Question: I created an email template, where I kept my layout width at '600px'.
There are four columns of '150px' width each.
It is working fine on all clients except with Outlook, where the layout breaks because of an unwanted column spacing.
I didn't use any explicit padding though.
Here is how it look-like in Outlook:

Any kind of help would be very appreciated.
'''
<tr>
<td align="left" style="-moz-osx-font-smoothing: grayscale; -webkit-font-smoothing: antialiased; border-collapse: collapse; color: #4e5054; font-family: 'Verdana', 'Arial', 'Helvetica', sans-serif; font-size: 12px; font-smoothing: antialiased; font-weight: normal; line-height: 18px; margin: 0; padding: 0; vertical-align: top; padding-bottom:0;">
<!-- stat -->
<table width="100%" border="0" cellspacing="0" cellpadding="0" bgcolor="#e5e5e5">
<tr>
<td align="center" style="padding-top:20px; padding-bottom:20px;">
<table width="100%" border="0" cellspacing="0" cellpadding="0" style="display:block; max-width:600px;" class="wrapto680px">
<tr>
<td width="100%" valign="top" align="center" style="text-align:center; font-size:0px;">
<!--[if (gte mso 9)|(IE)]><table width="600" border="0" cellspacing="0" cellpadding="0"><tr><td valign="top" width="600"><![endif]-->
<div style="display:inline-block;" class="ecxmarginhack">
<table width="600" border="0" cellspacing="0" cellpadding="0" align="left">
<tr>
<td width="100%" valign="top">
<table width="150" border="0" cellspacing="0" cellpadding="0" align="left">
<tr>
<td style="font-size:0px;"><img style="display:block;" border="0" src="http://www.stevensegallery.com/200/200" width="150" height="150" alt=""/></td>
</tr>
</table>
<table width="150" border="0" cellspacing="0" cellpadding="0" align="left">
<tr>
<td style="font-size:0px;"><img style="display:block;" border="0" src="http://www.stevensegallery.com/200/200" width="150" height="150" alt=""/></td>
</tr>
</table>
<table width="150" border="0" cellspacing="0" cellpadding="0" align="left">
<tr>
<td style="font-size:0px;"><img style="display:block;" border="0" src="http://www.stevensegallery.com/200/200" width="150" height="150" alt=""/></td>
</tr>
</table>
<table width="150" border="0" cellspacing="0" cellpadding="0" align="left">
<tr>
<td style="font-size:0px;"><img style="display:block;" border="0" src="http://www.stevensegallery.com/200/200" width="150" height="150" alt=""/></td>
</tr>
</table>
</td>
</tr>
</table>
</div>
<!--[if (gte mso 9)|(IE)]></td></tr></table><![endif]-->
</td>
</tr>
</table>
<!-- end 4 col --></td>
</tr>
</table>
<!-- End -->
</td>
</tr>
'''
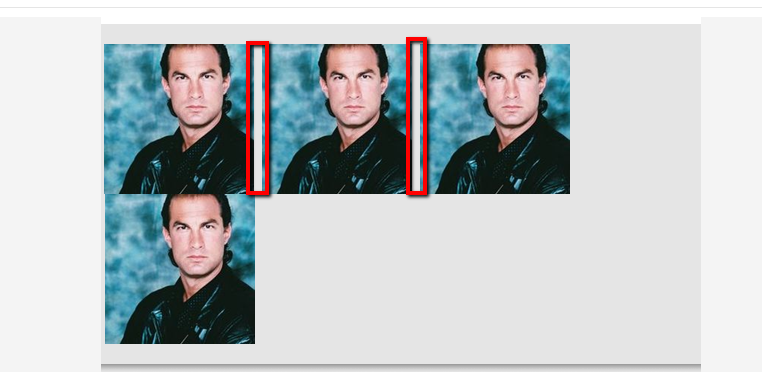
Answer: Coding tables as columns gets a little fiddly when it comes to outlook. By default when two tables are placed right beside each other, outlook adds space on the right. Here you have two options: or 'style="border-collapse:collapse; mso-table-lspace:0pt; mso-table-rspace:0pt;"'.
'''
<table width="100%" border="0" cellspacing="0" cellpadding="0">
<tbody>
<tr>
<td align="left" style="-moz-osx-font-smoothing: grayscale; -webkit-font-smoothing: antialiased; border-collapse: collapse; color: #4e5054; font-family: 'Verdana', 'Arial', 'Helvetica', sans-serif; font-size: 12px; font-smoothing: antialiased; font-weight: normal; line-height: 18px; margin: 0; padding: 0; vertical-align: top; padding-bottom:0;"><!-- stat -->
<table width="100%" border="0" cellspacing="0" cellpadding="0" bgcolor="#e5e5e5">
<tr>
<td align="center" style="padding-top:20px; padding-bottom:20px;"><table width="100%" border="0" cellspacing="0" cellpadding="0" style="display:block; max-width:600px;" class="wrapto680px">
<tr>
<td width="100%" valign="top" align="center" style="text-align:center; font-size:0px;"><!--[if (gte mso 9)|(IE)]><table width="600" border="0" cellspacing="0" cellpadding="0"><tr><td valign="top" width="600"><![endif]-->
<div style="display:inline-block;" class="ecxmarginhack">
<table width="600" border="0" cellspacing="0" cellpadding="0" align="left">
<tr>
<td width="100%" valign="top"><table width="150" border="0" cellspacing="0" cellpadding="0" align="left">
<tr>
<td style="font-size:0px;"><img style="display:block;" border="0" src="http://www.stevensegallery.com/200/200" width="150" height="150" alt=""/></td>
</tr>
</table>
<!--[if (gte mso 9)|(IE)]></td><td><![endif]-->
<table width="150" border="0" cellspacing="0" cellpadding="0" align="left">
<tr>
<td style="font-size:0px;"><img style="display:block;" border="0" src="http://www.stevensegallery.com/200/200" width="150" height="150" alt=""/></td>
</tr>
</table>
<!--[if (gte mso 9)|(IE)]></td><td><![endif]-->
<table width="150" border="0" cellspacing="0" cellpadding="0" align="left">
<tr>
<td style="font-size:0px;"><img style="display:block;" border="0" src="http://www.stevensegallery.com/200/200" width="150" height="150" alt=""/></td>
</tr>
</table>
<!--[if (gte mso 9)|(IE)]></td><td><![endif]-->
<table width="150" border="0" cellspacing="0" cellpadding="0" align="left">
<tr>
<td style="font-size:0px;"><img style="display:block;" border="0" src="http://www.stevensegallery.com/200/200" width="150" height="150" alt=""/></td>
</tr>
</table></td>
</tr>
</table>
</div>
<!--[if (gte mso 9)|(IE)]></td></tr></table><![endif]--></td>
</tr>
</table>
<!-- end 4 col --></td>
</tr>
</table>
<!-- End --></td>
</tr>
</tbody>
</table>
'''
'''
<table width="100%" border="0" cellspacing="0" cellpadding="0">
<tbody>
<tr>
<td align="left" style="-moz-osx-font-smoothing: grayscale; -webkit-font-smoothing: antialiased; border-collapse: collapse; color: #4e5054; font-family: 'Verdana', 'Arial', 'Helvetica', sans-serif; font-size: 12px; font-smoothing: antialiased; font-weight: normal; line-height: 18px; margin: 0; padding: 0; vertical-align: top; padding-bottom:0;"><!-- stat -->
<table width="100%" border="0" cellspacing="0" cellpadding="0" bgcolor="#e5e5e5">
<tr>
<td align="center" style="padding-top:20px; padding-bottom:20px;"><table width="100%" border="0" cellspacing="0" cellpadding="0" style="display:block; max-width:600px;" class="wrapto680px">
<tr>
<td width="100%" valign="top" align="center" style="text-align:center; font-size:0px;"><!--[if (gte mso 9)|(IE)]><table width="600" border="0" cellspacing="0" cellpadding="0"><tr><td valign="top" width="600"><![endif]-->
<div style="display:inline-block;" class="ecxmarginhack">
<table width="600" border="0" cellspacing="0" cellpadding="0" align="left">
<tr>
<td width="100%" valign="top"><table width="150" border="0" cellspacing="0" cellpadding="0" align="left" style="border-collapse:collapse; mso-table-lspace:0pt; mso-table-rspace:0pt;">
<tr>
<td style="font-size:0px;"><img style="display:block;" border="0" src="http://www.stevensegallery.com/200/200" width="150" height="150" alt=""/></td>
</tr>
</table>
<table width="150" border="0" cellspacing="0" cellpadding="0" align="left" style="border-collapse:collapse; mso-table-lspace:0pt; mso-table-rspace:0pt;">
<tr>
<td style="font-size:0px;"><img style="display:block;" border="0" src="http://www.stevensegallery.com/200/200" width="150" height="150" alt=""/></td>
</tr>
</table>
<table width="150" border="0" cellspacing="0" cellpadding="0" align="left" style="border-collapse:collapse; mso-table-lspace:0pt; mso-table-rspace:0pt;">
<tr>
<td style="font-size:0px;"><img style="display:block;" border="0" src="http://www.stevensegallery.com/200/200" width="150" height="150" alt=""/></td>
</tr>
</table>
<table width="150" border="0" cellspacing="0" cellpadding="0" align="left" style="border-collapse:collapse; mso-table-lspace:0pt; mso-table-rspace:0pt;">
<tr>
<td style="font-size:0px;"><img style="display:block;" border="0" src="http://www.stevensegallery.com/200/200" width="150" height="150" alt=""/></td>
</tr>
</table></td>
</tr>
</table>
</div>
<!--[if (gte mso 9)|(IE)]></td></tr></table><![endif]--></td>
</tr>
</table>
<!-- end 4 col --></td>
</tr>
</table>
<!-- End --></td>
</tr>
</tbody>
</table>
'''
Hope this is the answer you were after.